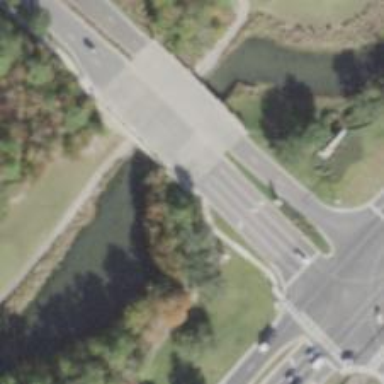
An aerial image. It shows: Bridge for cycleway.